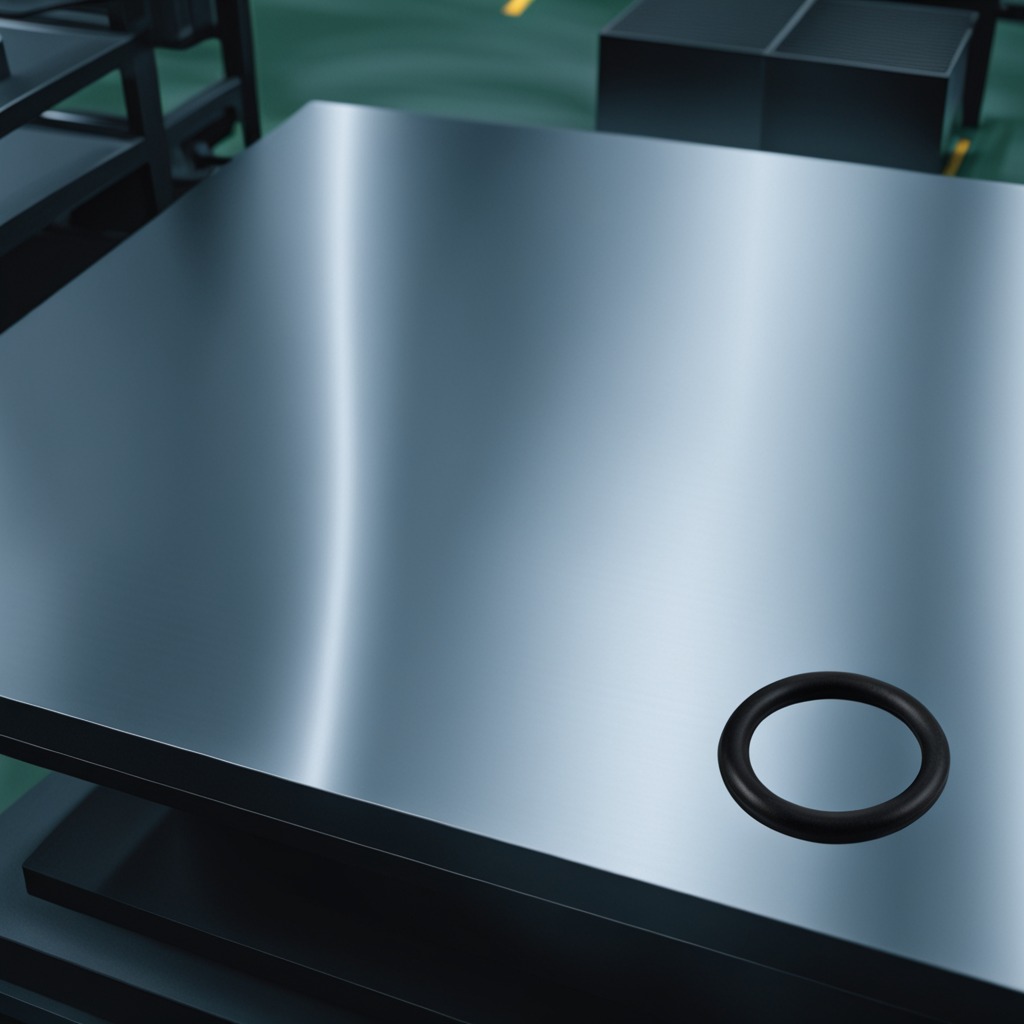
A rubber O-ring is lying on the metal table.